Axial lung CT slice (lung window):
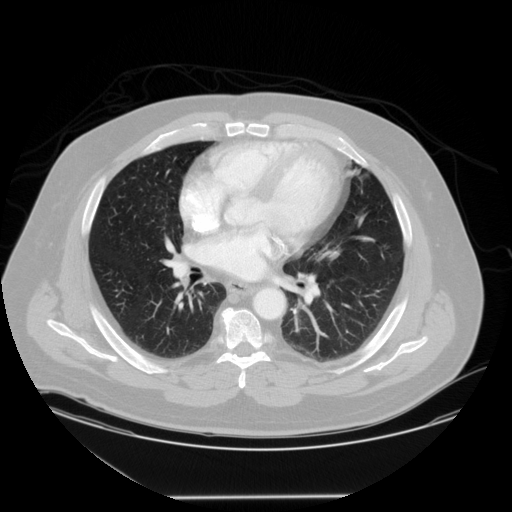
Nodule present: no